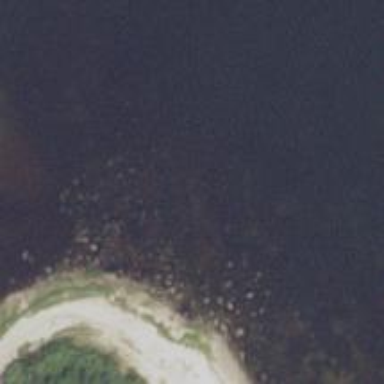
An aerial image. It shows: Rocky area where the tidal waters flow in.